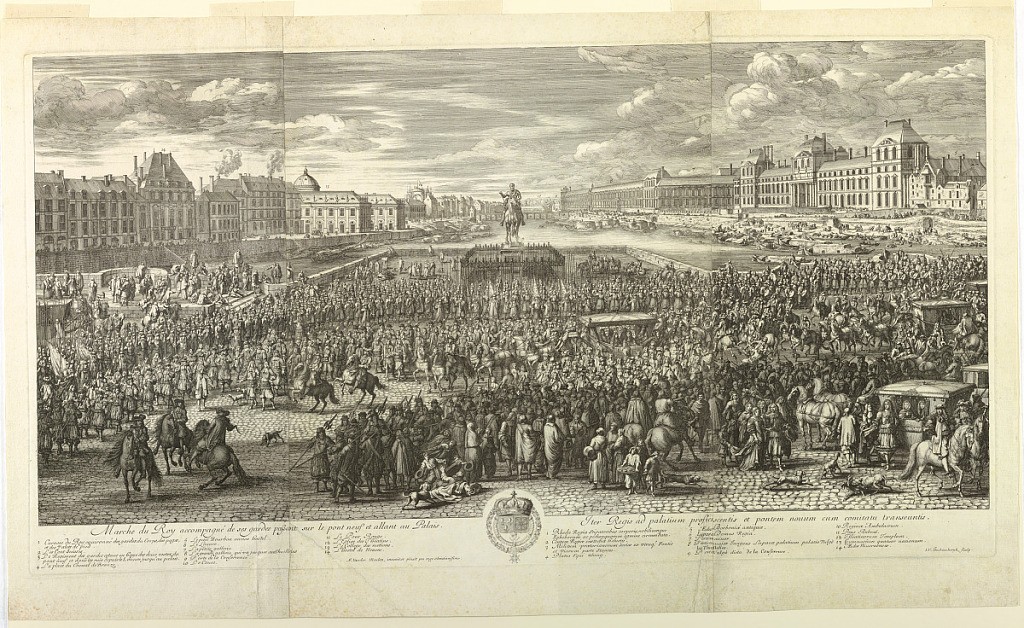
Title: Parade of Louis XIV on the Pont Neuf, Paris
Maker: Johann van Huchtenburgh, 1646 - 1733
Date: ca. 1670-1680
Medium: Engraving on paper
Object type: Print
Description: One of three plates joined vertically. Scene shows a large crowd witnessing Louis XIV crossing the Pont Neuf with his entourage. In the background appears the palace of the Louvre.